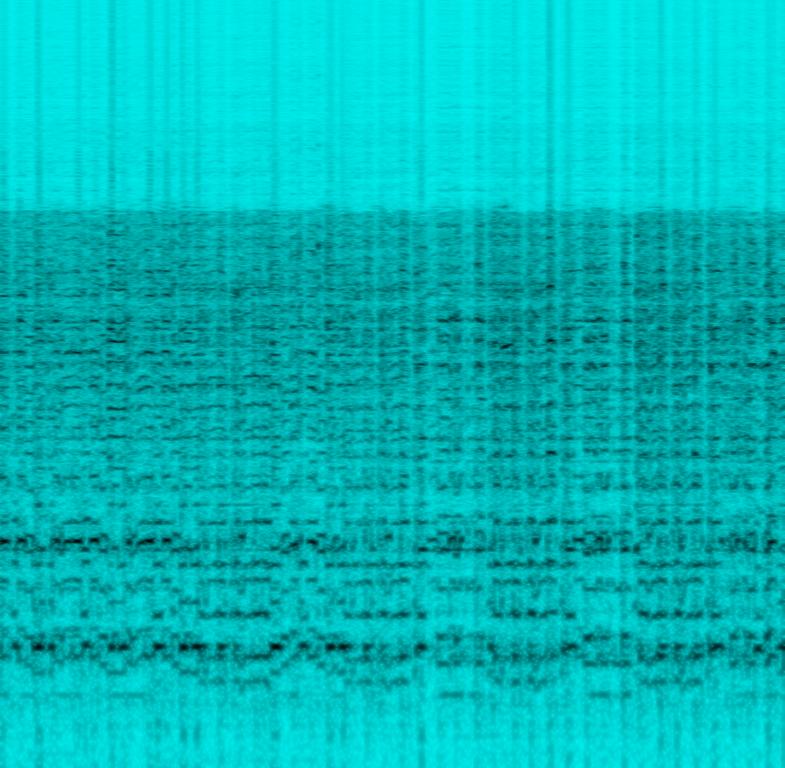
This music is a lively instrumental. The tempo is fast with a spirited violin which is most likely a pochette playing a spirited harmony. The music is upbeat, catchy, happy,cheerful, engaging and energetic. This instrumental is a folk song instrumental.